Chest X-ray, AP view. Patient: 29 years old, sex M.
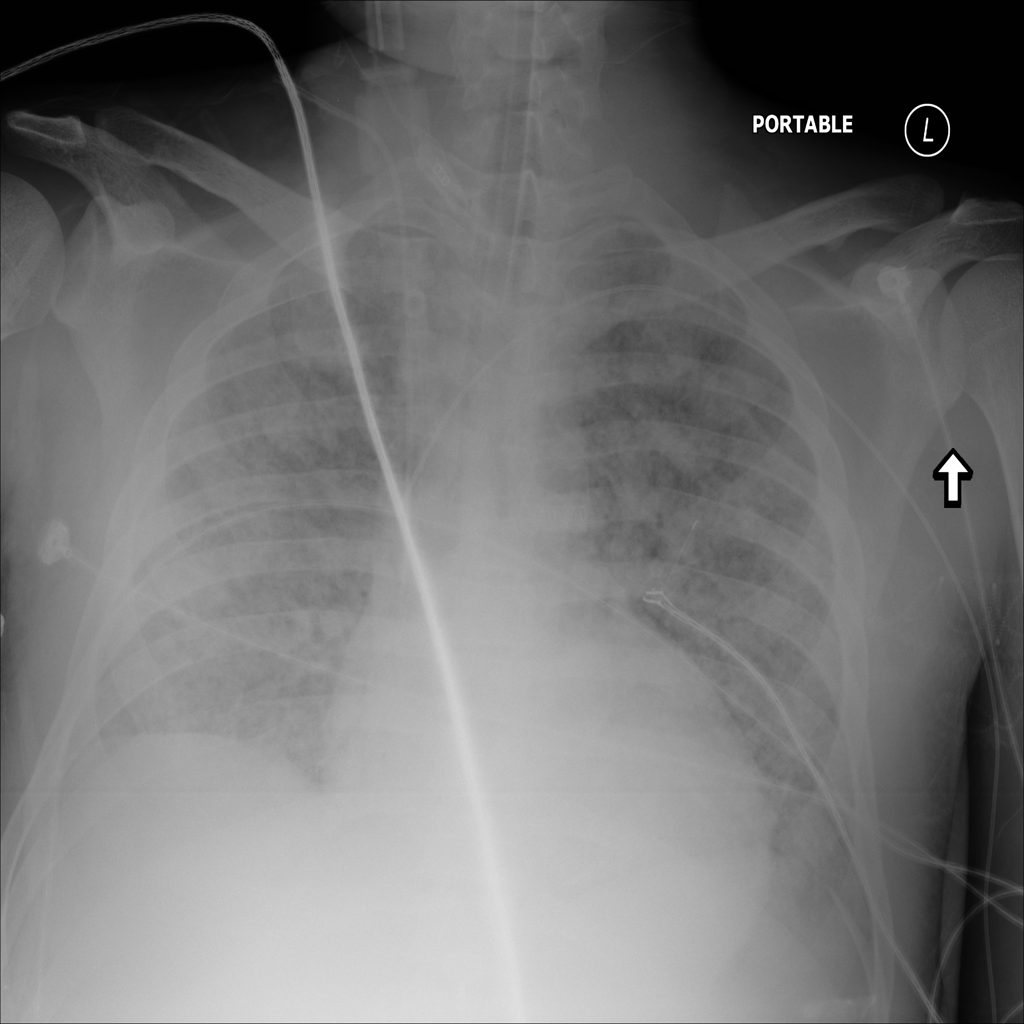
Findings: Edema